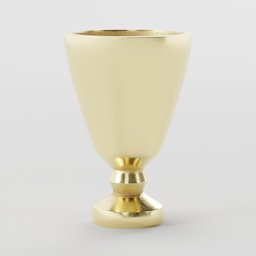
Label: decoration